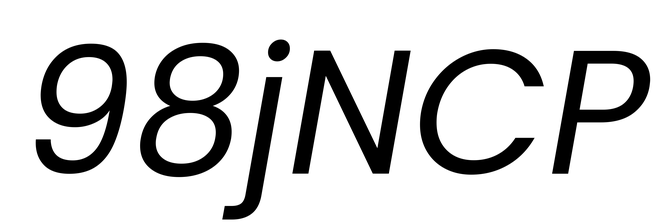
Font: Poppins-Italic